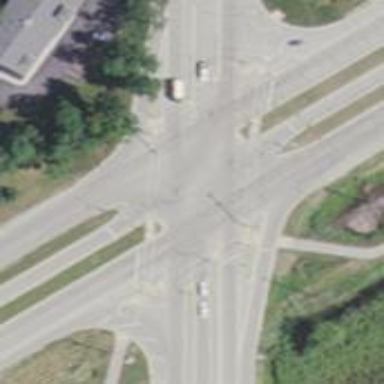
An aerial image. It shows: Intersection with secondary link road.